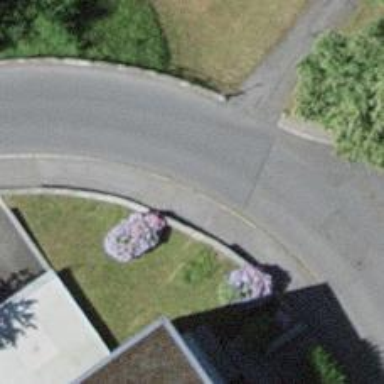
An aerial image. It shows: Kerb serving as barrier.